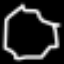
Label: octagon